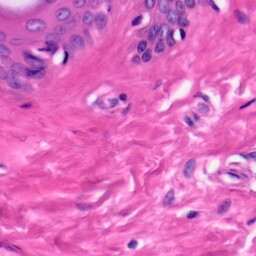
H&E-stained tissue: Skin